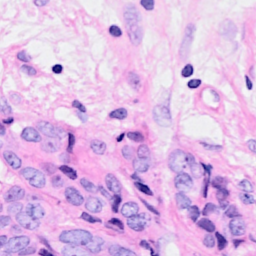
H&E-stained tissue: Breast